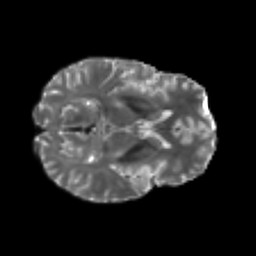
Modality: T2w
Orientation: axial
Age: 43
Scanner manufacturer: philips
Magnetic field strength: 3 T
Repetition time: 8.6 s
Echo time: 0.127 s